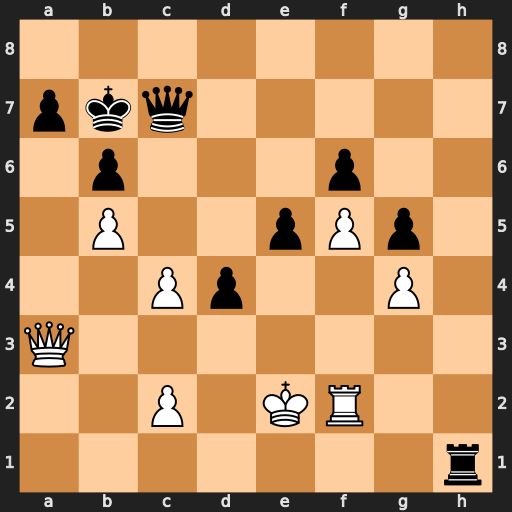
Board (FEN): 8/pkq5/1p3p2/1P2pPp1/2Pp2P1/Q7/2P1KR2/7r
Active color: w
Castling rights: -
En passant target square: -
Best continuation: Qf3+ Kb8 Qxh1